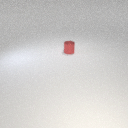
small red metal cylinder